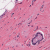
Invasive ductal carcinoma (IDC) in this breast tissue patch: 0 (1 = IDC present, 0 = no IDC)